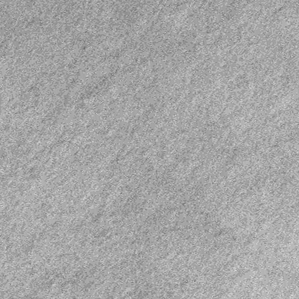
Label: frost